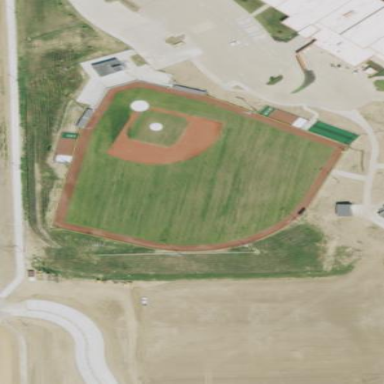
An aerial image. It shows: Baseball pitch for leisure land activities.